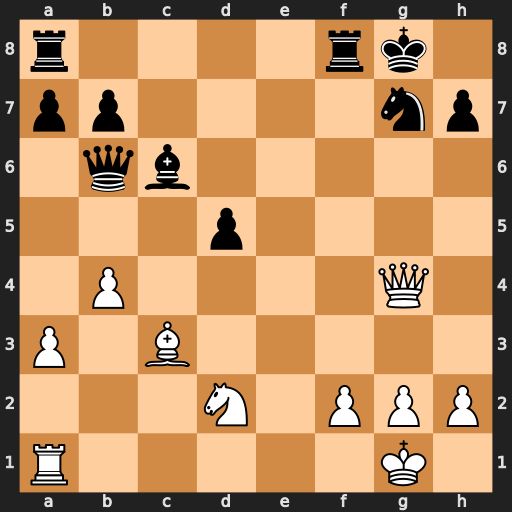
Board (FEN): r4rk1/pp4np/1qb5/3p4/1P4Q1/P1B5/3N1PPP/R5K1
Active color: w
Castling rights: -
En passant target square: -
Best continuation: Qxg7#